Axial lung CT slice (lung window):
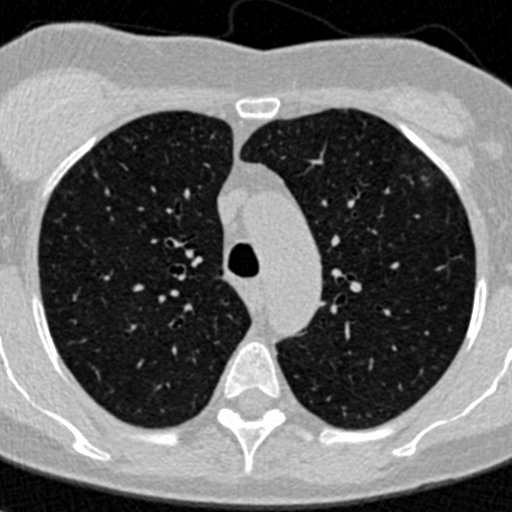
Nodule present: no